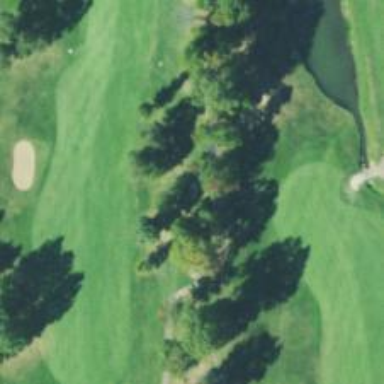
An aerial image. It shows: Path used for both walking and golf.